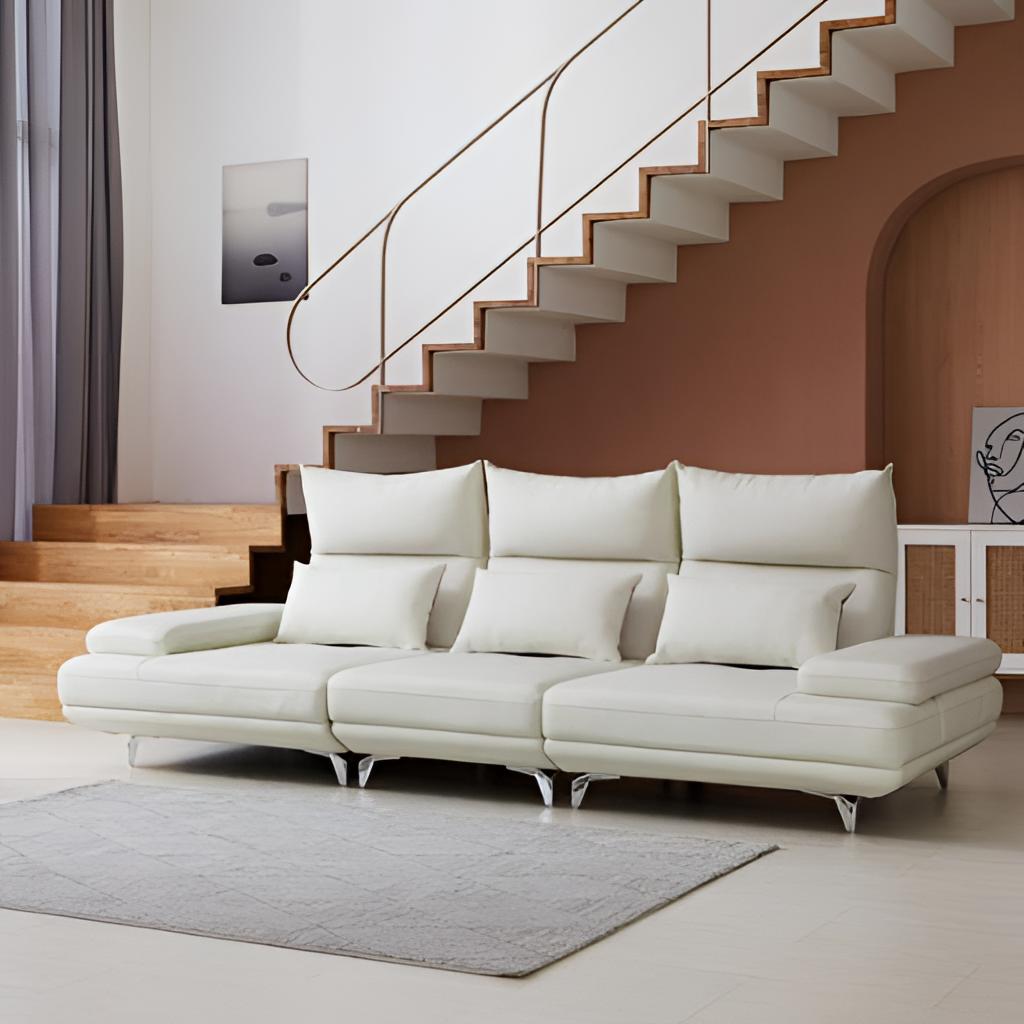
leather sofa, living room, modern, beige wood flooring, with plank pattern, paint wallpaper, with vertical two tone pattern